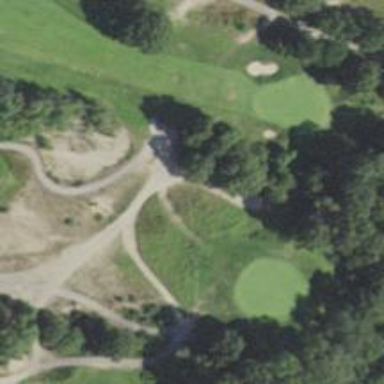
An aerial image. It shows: Path used for both walking and golf.